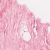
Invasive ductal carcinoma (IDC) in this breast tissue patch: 0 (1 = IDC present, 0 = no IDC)